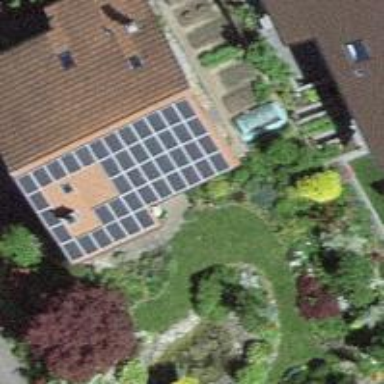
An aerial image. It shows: Solar power generator using photovoltaic method with solar photovoltaic panel types.